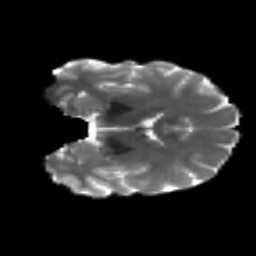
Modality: T2w
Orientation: coronal
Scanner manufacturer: siemens
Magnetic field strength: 3 T
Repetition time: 4.16 s
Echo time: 0.0806 s